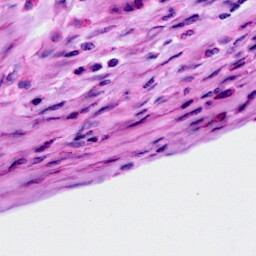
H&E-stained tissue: Cervix